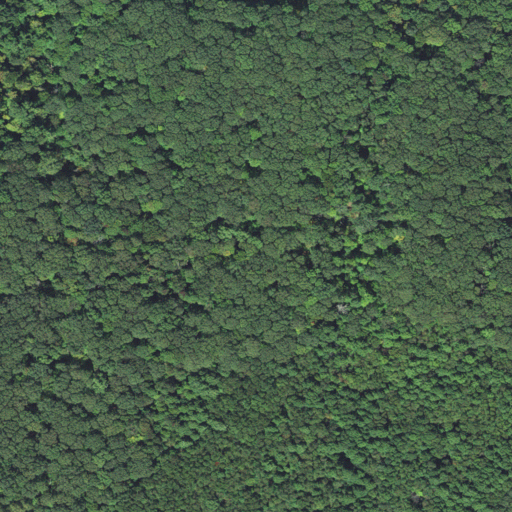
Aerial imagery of ridge(s) in West Virginia named Cranberry Ridge containing deciduous forest and open development